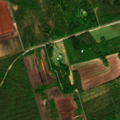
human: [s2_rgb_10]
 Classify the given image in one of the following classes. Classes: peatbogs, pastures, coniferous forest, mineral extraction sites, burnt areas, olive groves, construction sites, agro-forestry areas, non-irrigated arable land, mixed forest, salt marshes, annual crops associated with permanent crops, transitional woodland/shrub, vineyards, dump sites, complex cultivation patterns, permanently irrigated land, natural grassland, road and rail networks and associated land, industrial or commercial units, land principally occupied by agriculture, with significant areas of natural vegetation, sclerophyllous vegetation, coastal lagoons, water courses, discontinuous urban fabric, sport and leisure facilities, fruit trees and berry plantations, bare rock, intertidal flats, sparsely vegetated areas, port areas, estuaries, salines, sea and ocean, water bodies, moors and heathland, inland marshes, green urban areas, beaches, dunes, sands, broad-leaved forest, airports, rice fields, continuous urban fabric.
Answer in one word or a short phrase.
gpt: land principally occupied by agriculture, with significant areas of natural vegetation, coniferous forest, mixed forest, transitional woodland/shrub, peatbogs